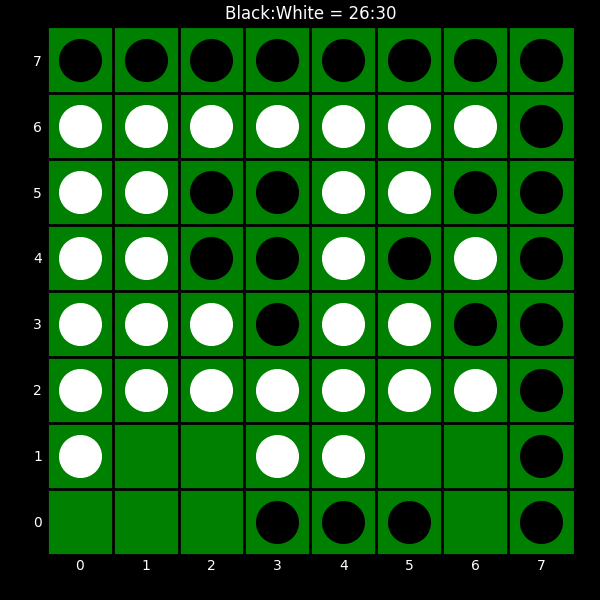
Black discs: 26
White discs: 30